Question: In Excel I calculate age by DATEDIF function.
example: Born:15/08/1988
formula applied: '=DATEDIF(A1,TODAY(),"Y")'
result is "30-01-1900"
expected result should be "30"
[]
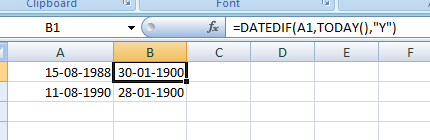
Answer: Your formula is perfectly fine but cells B1 and B2 are in date format. Select both cells, right-click, go to "Format Cells" and change the format to "Number".